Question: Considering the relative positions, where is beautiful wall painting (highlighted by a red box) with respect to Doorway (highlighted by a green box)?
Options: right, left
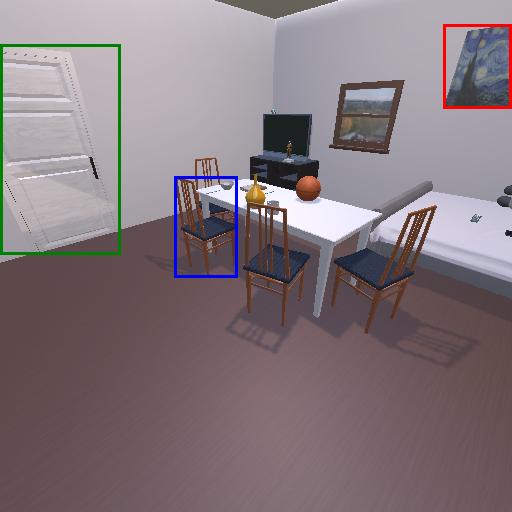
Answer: right